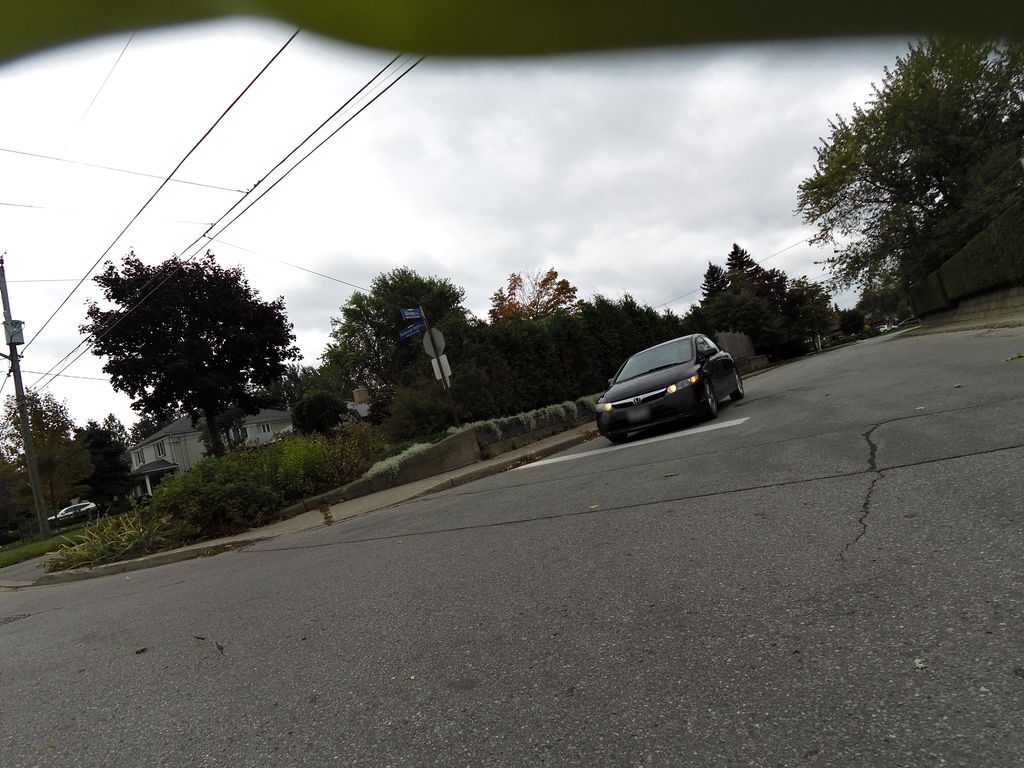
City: toronto